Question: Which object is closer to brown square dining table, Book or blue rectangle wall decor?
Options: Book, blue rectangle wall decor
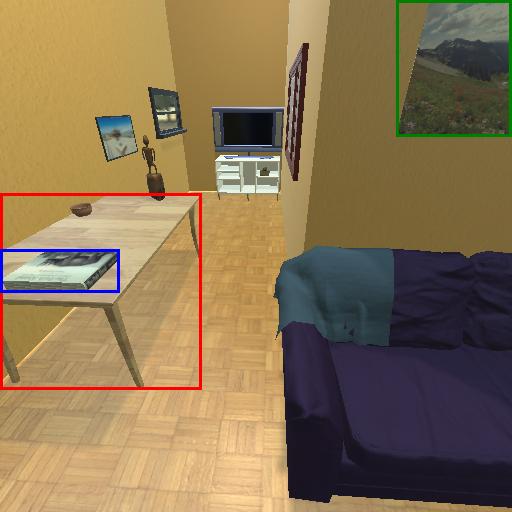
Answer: Book